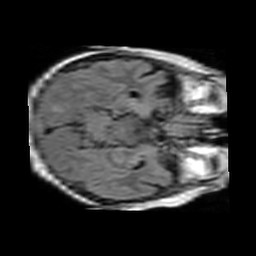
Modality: FLAIR
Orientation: axial
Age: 71
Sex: male
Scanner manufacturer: philips
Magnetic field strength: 1.5 T
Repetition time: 11 s
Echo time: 0.14 s